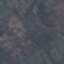
Land use / land cover class: HerbaceousVegetation